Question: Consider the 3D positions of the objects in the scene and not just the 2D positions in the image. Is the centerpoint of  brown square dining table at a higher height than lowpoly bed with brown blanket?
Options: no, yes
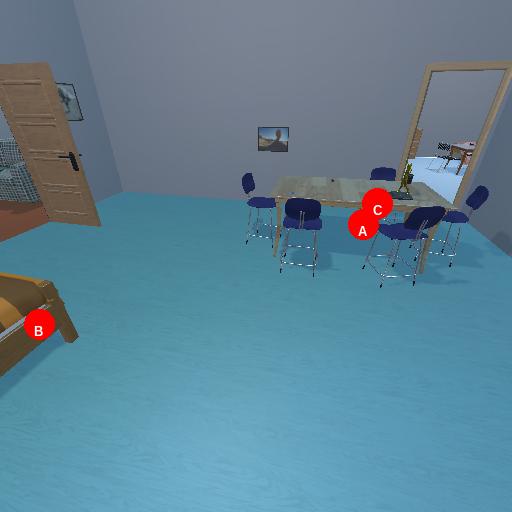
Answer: no